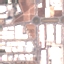
Label: Industrial